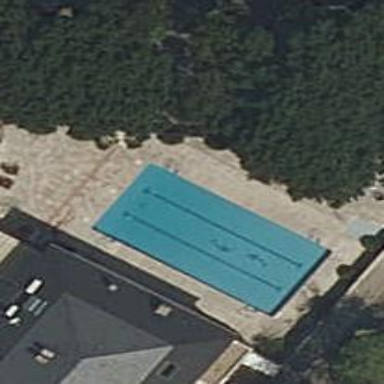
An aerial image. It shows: Swimming pool within leisure land area designed for swimming activities.